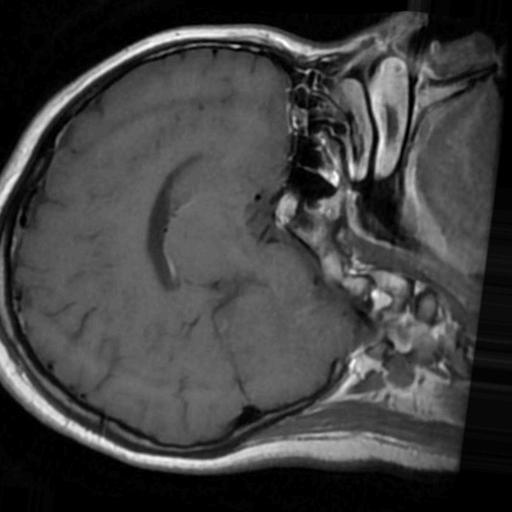
Label: brain_tumor